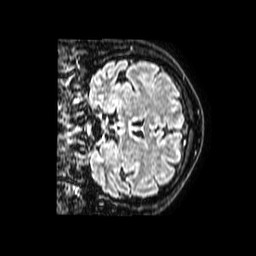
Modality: FLAIR
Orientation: coronal
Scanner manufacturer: philips
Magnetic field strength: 1.5 T
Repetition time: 8 s
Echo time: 0.3032 s